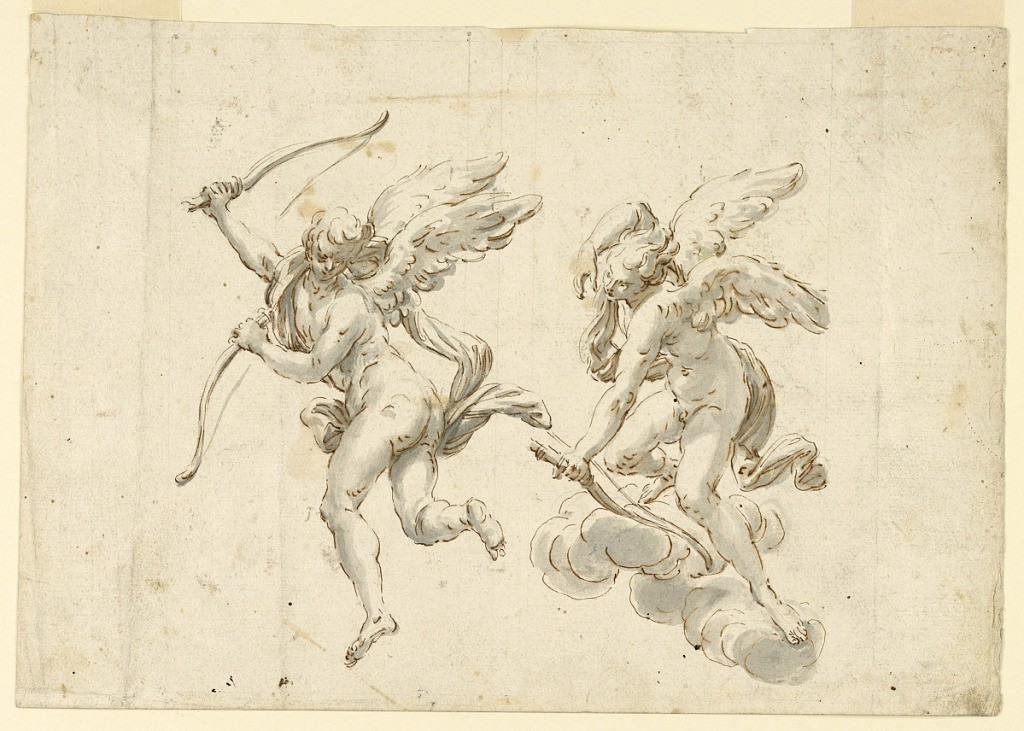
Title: Two Cupids
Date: mid- 18th century
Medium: Pen and ink, brush and watercolor on paper
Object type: Drawing
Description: Two cupids, one beside the other. At left, Cupid is flying away with a piece of a broken bow in each hand. At right, standing upon clouds, he is stretching a partially indicated bow.